Field crop: maize
Growth stage: 1
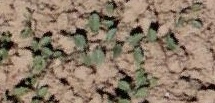
Species: convolvulus